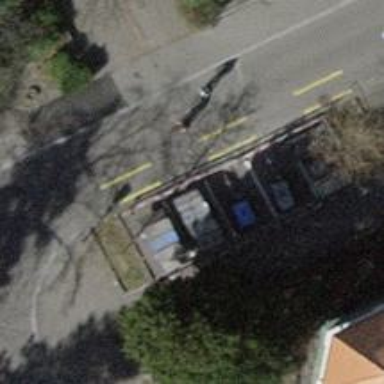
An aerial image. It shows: Residential road with asphalt surface. There are separate sidewalks on both sides and cycle lane in the opposite direction.